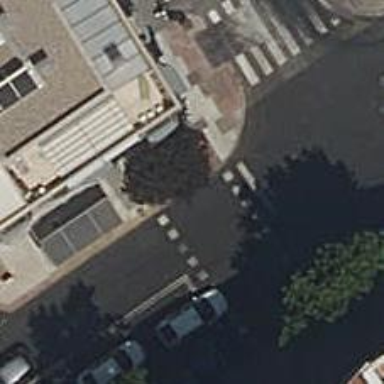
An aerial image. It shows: Bus stop with sheltered platform for public transport.